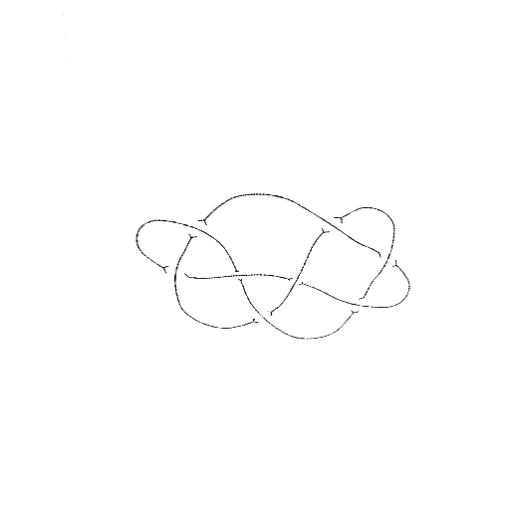
Crossing number: 8